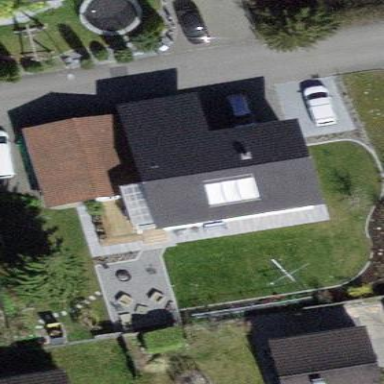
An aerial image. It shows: Building with tiled roof.